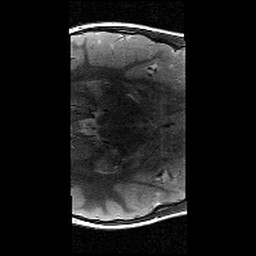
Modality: T2w
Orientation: axial
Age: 10
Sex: male
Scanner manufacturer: siemens
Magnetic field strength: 3 T
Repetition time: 9.23 s
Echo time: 0.067 s